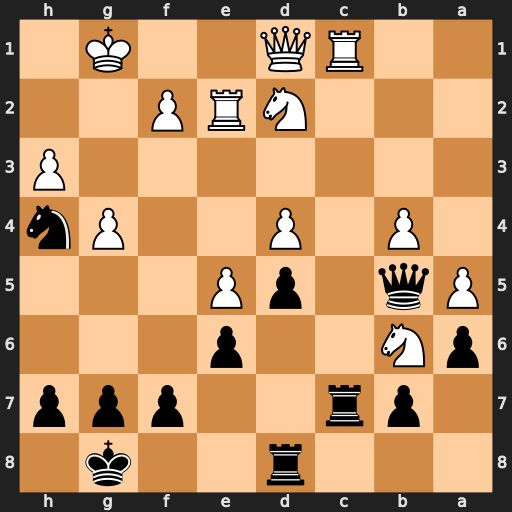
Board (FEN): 3r2k1/1pr2ppp/pN2p3/Pq1pP3/1P1P2Pn/7P/3NRP2/2RQ2K1
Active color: b
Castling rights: -
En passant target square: -
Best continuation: Rxc1 Qxc1 Qxe2